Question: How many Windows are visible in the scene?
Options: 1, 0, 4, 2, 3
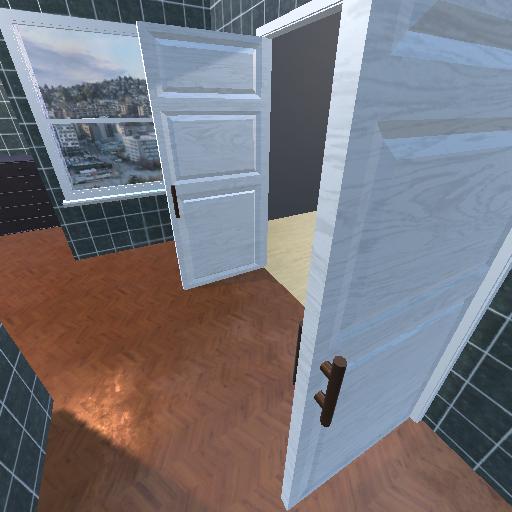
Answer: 1